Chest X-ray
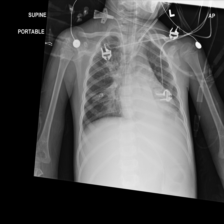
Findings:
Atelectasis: positive
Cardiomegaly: negative
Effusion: negative
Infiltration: positive
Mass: negative
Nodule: negative
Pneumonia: negative
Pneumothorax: negative
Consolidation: positive
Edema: negative
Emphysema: negative
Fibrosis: negative
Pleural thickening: negative
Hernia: negative